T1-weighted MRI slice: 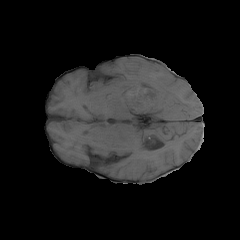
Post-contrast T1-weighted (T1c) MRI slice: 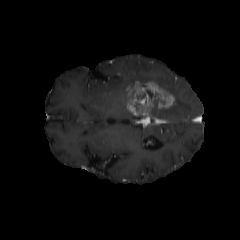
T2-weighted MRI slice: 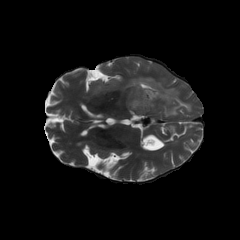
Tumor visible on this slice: yes